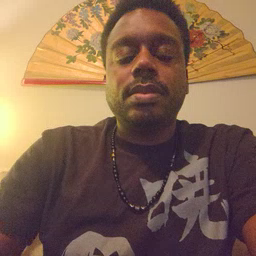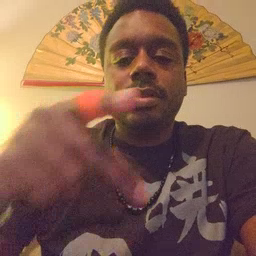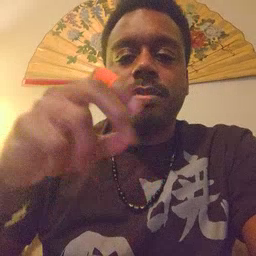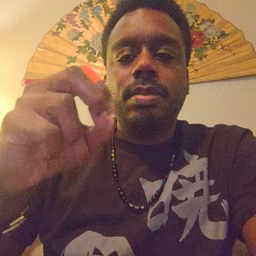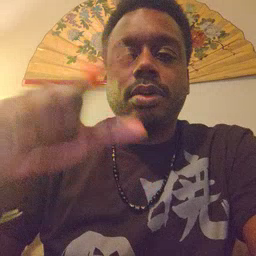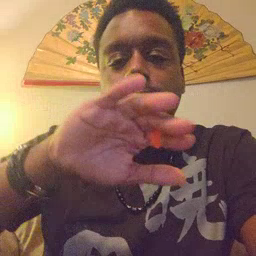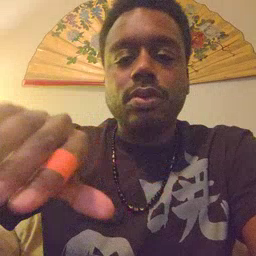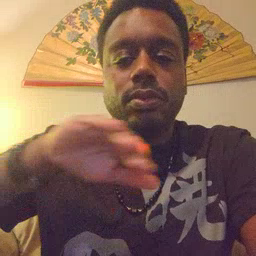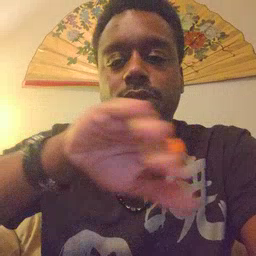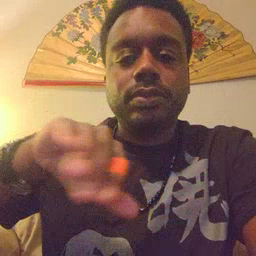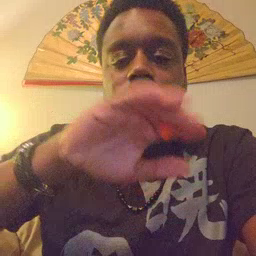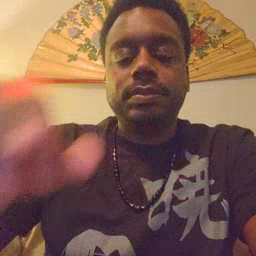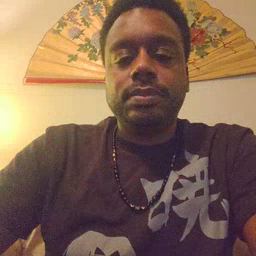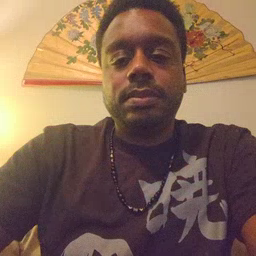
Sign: pool